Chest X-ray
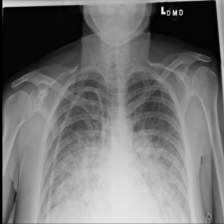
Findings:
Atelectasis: negative
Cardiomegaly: negative
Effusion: negative
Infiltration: positive
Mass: negative
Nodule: positive
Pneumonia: negative
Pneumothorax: negative
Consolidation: negative
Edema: negative
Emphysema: negative
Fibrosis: negative
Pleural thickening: negative
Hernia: negative